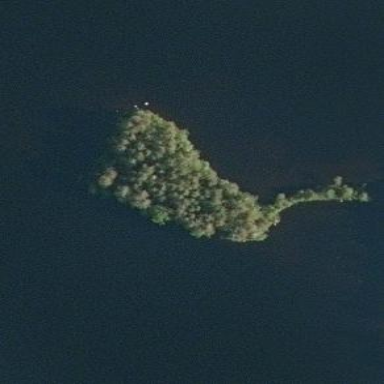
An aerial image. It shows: Image showing island.